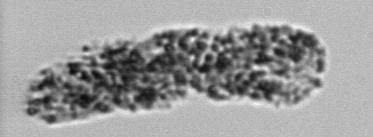
Label: fecal_pellet